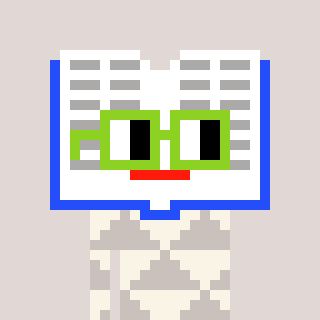
a pixel art character with square light green glasses, a dictionary-shaped head and a foggrey-colored body on a warm background